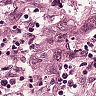
Metastatic tissue present: yes